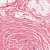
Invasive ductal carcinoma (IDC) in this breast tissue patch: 0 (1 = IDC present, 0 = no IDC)